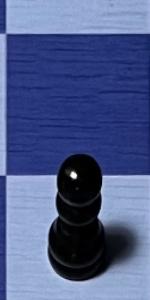
Label: Pawn_Black